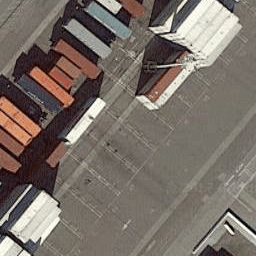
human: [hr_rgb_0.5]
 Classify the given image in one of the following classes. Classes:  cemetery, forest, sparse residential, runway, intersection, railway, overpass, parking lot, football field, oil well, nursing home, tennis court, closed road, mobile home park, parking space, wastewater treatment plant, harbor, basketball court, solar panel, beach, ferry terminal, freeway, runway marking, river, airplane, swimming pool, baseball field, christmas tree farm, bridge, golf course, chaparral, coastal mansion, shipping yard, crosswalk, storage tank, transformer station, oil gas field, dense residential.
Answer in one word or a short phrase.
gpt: shipping yard